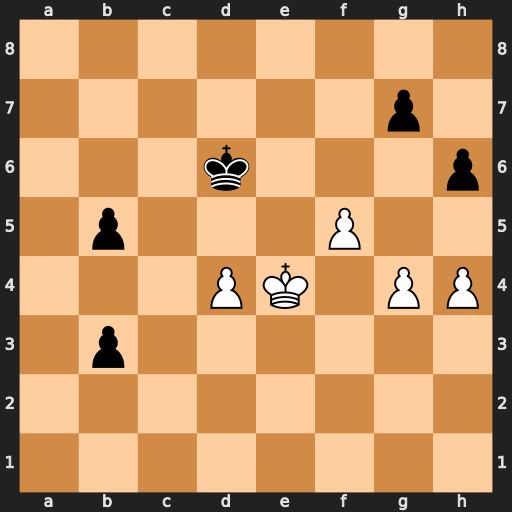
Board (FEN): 8/6p1/3k3p/1p3P2/3PK1PP/1p6/8/8
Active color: w
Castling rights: -
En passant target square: -
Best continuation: Kd3 b2 Kc2 b1=Q+ Kxb1